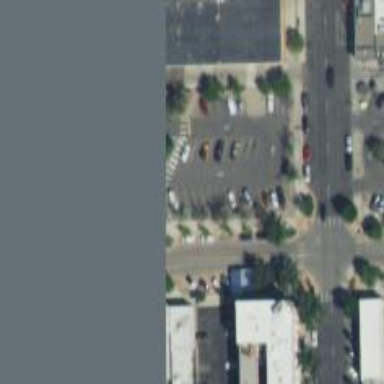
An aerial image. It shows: Parking space is available.